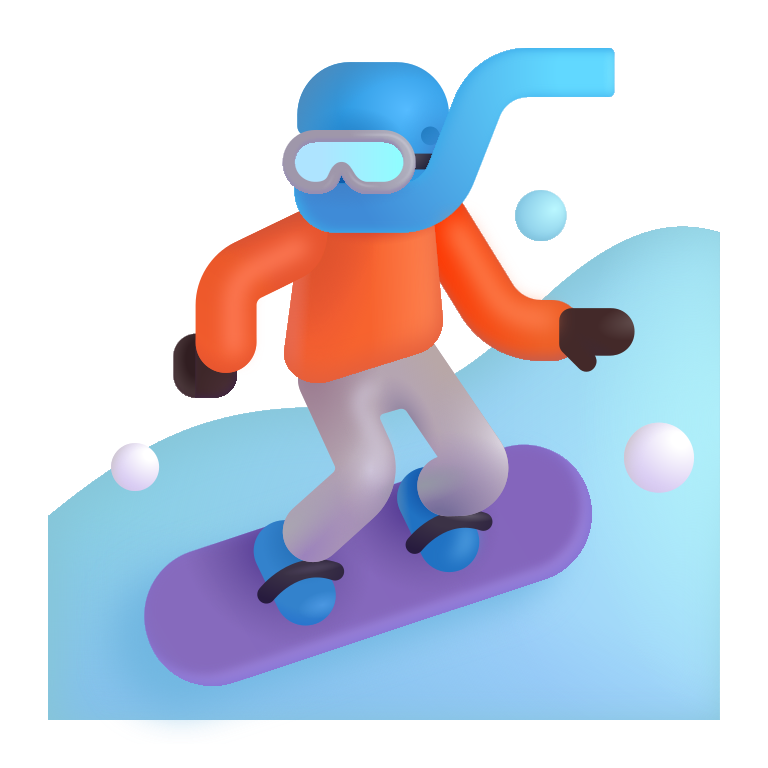
snowboarder color dark